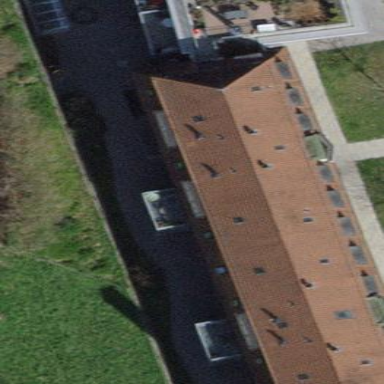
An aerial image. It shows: Apartments building with mansard roof.